Question: Game Rule: Clicking a light toggles itself and its adjacent (up, down, left, right) lights. What is the minimum number of clicks required to turn off all the lights?
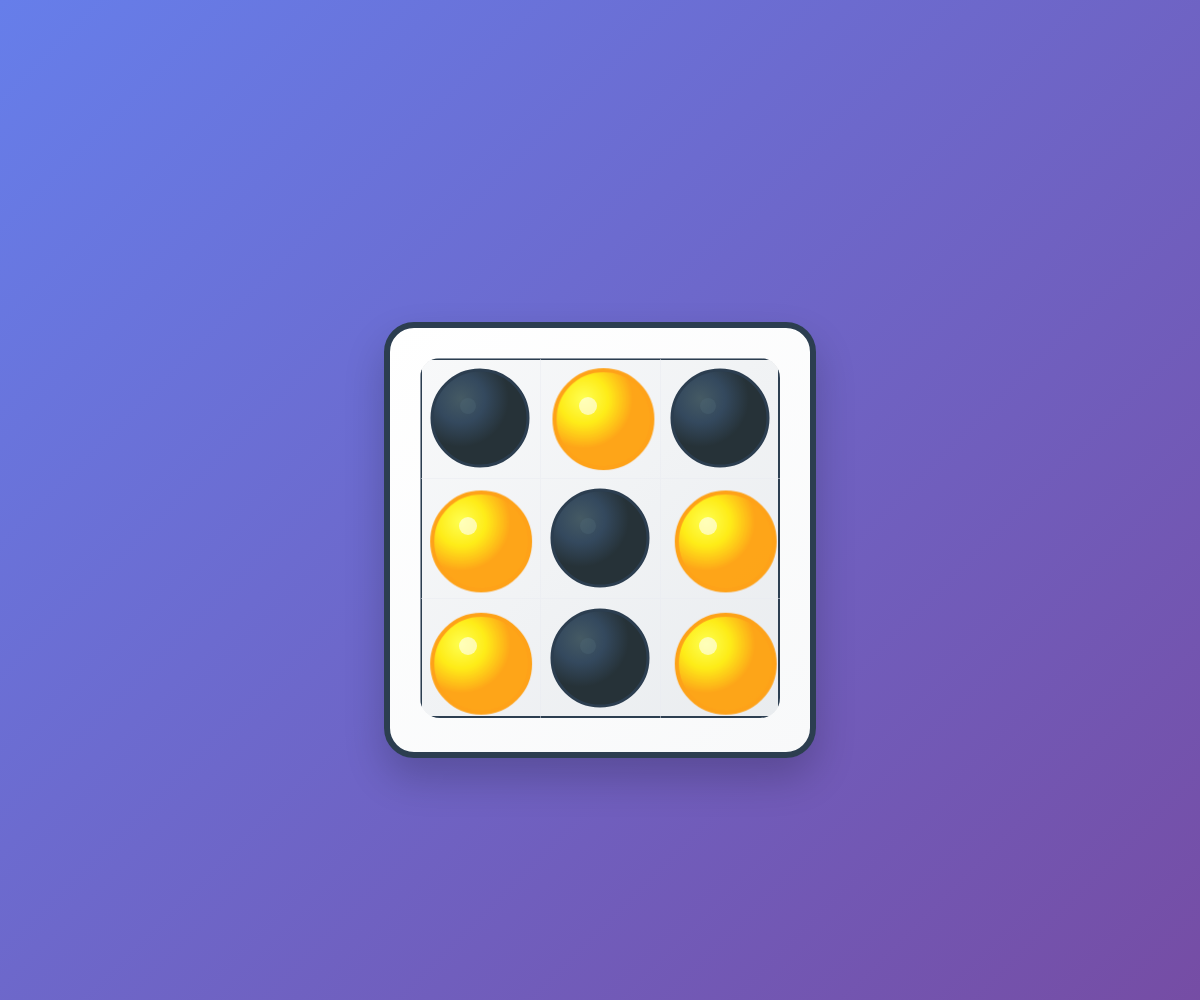
Answer: 2